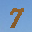
Label: 7